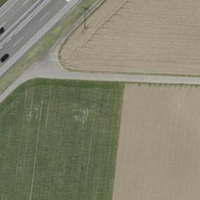
EUNIS habitat code: 57
Species observed at this site:
Medicago sativa